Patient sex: M
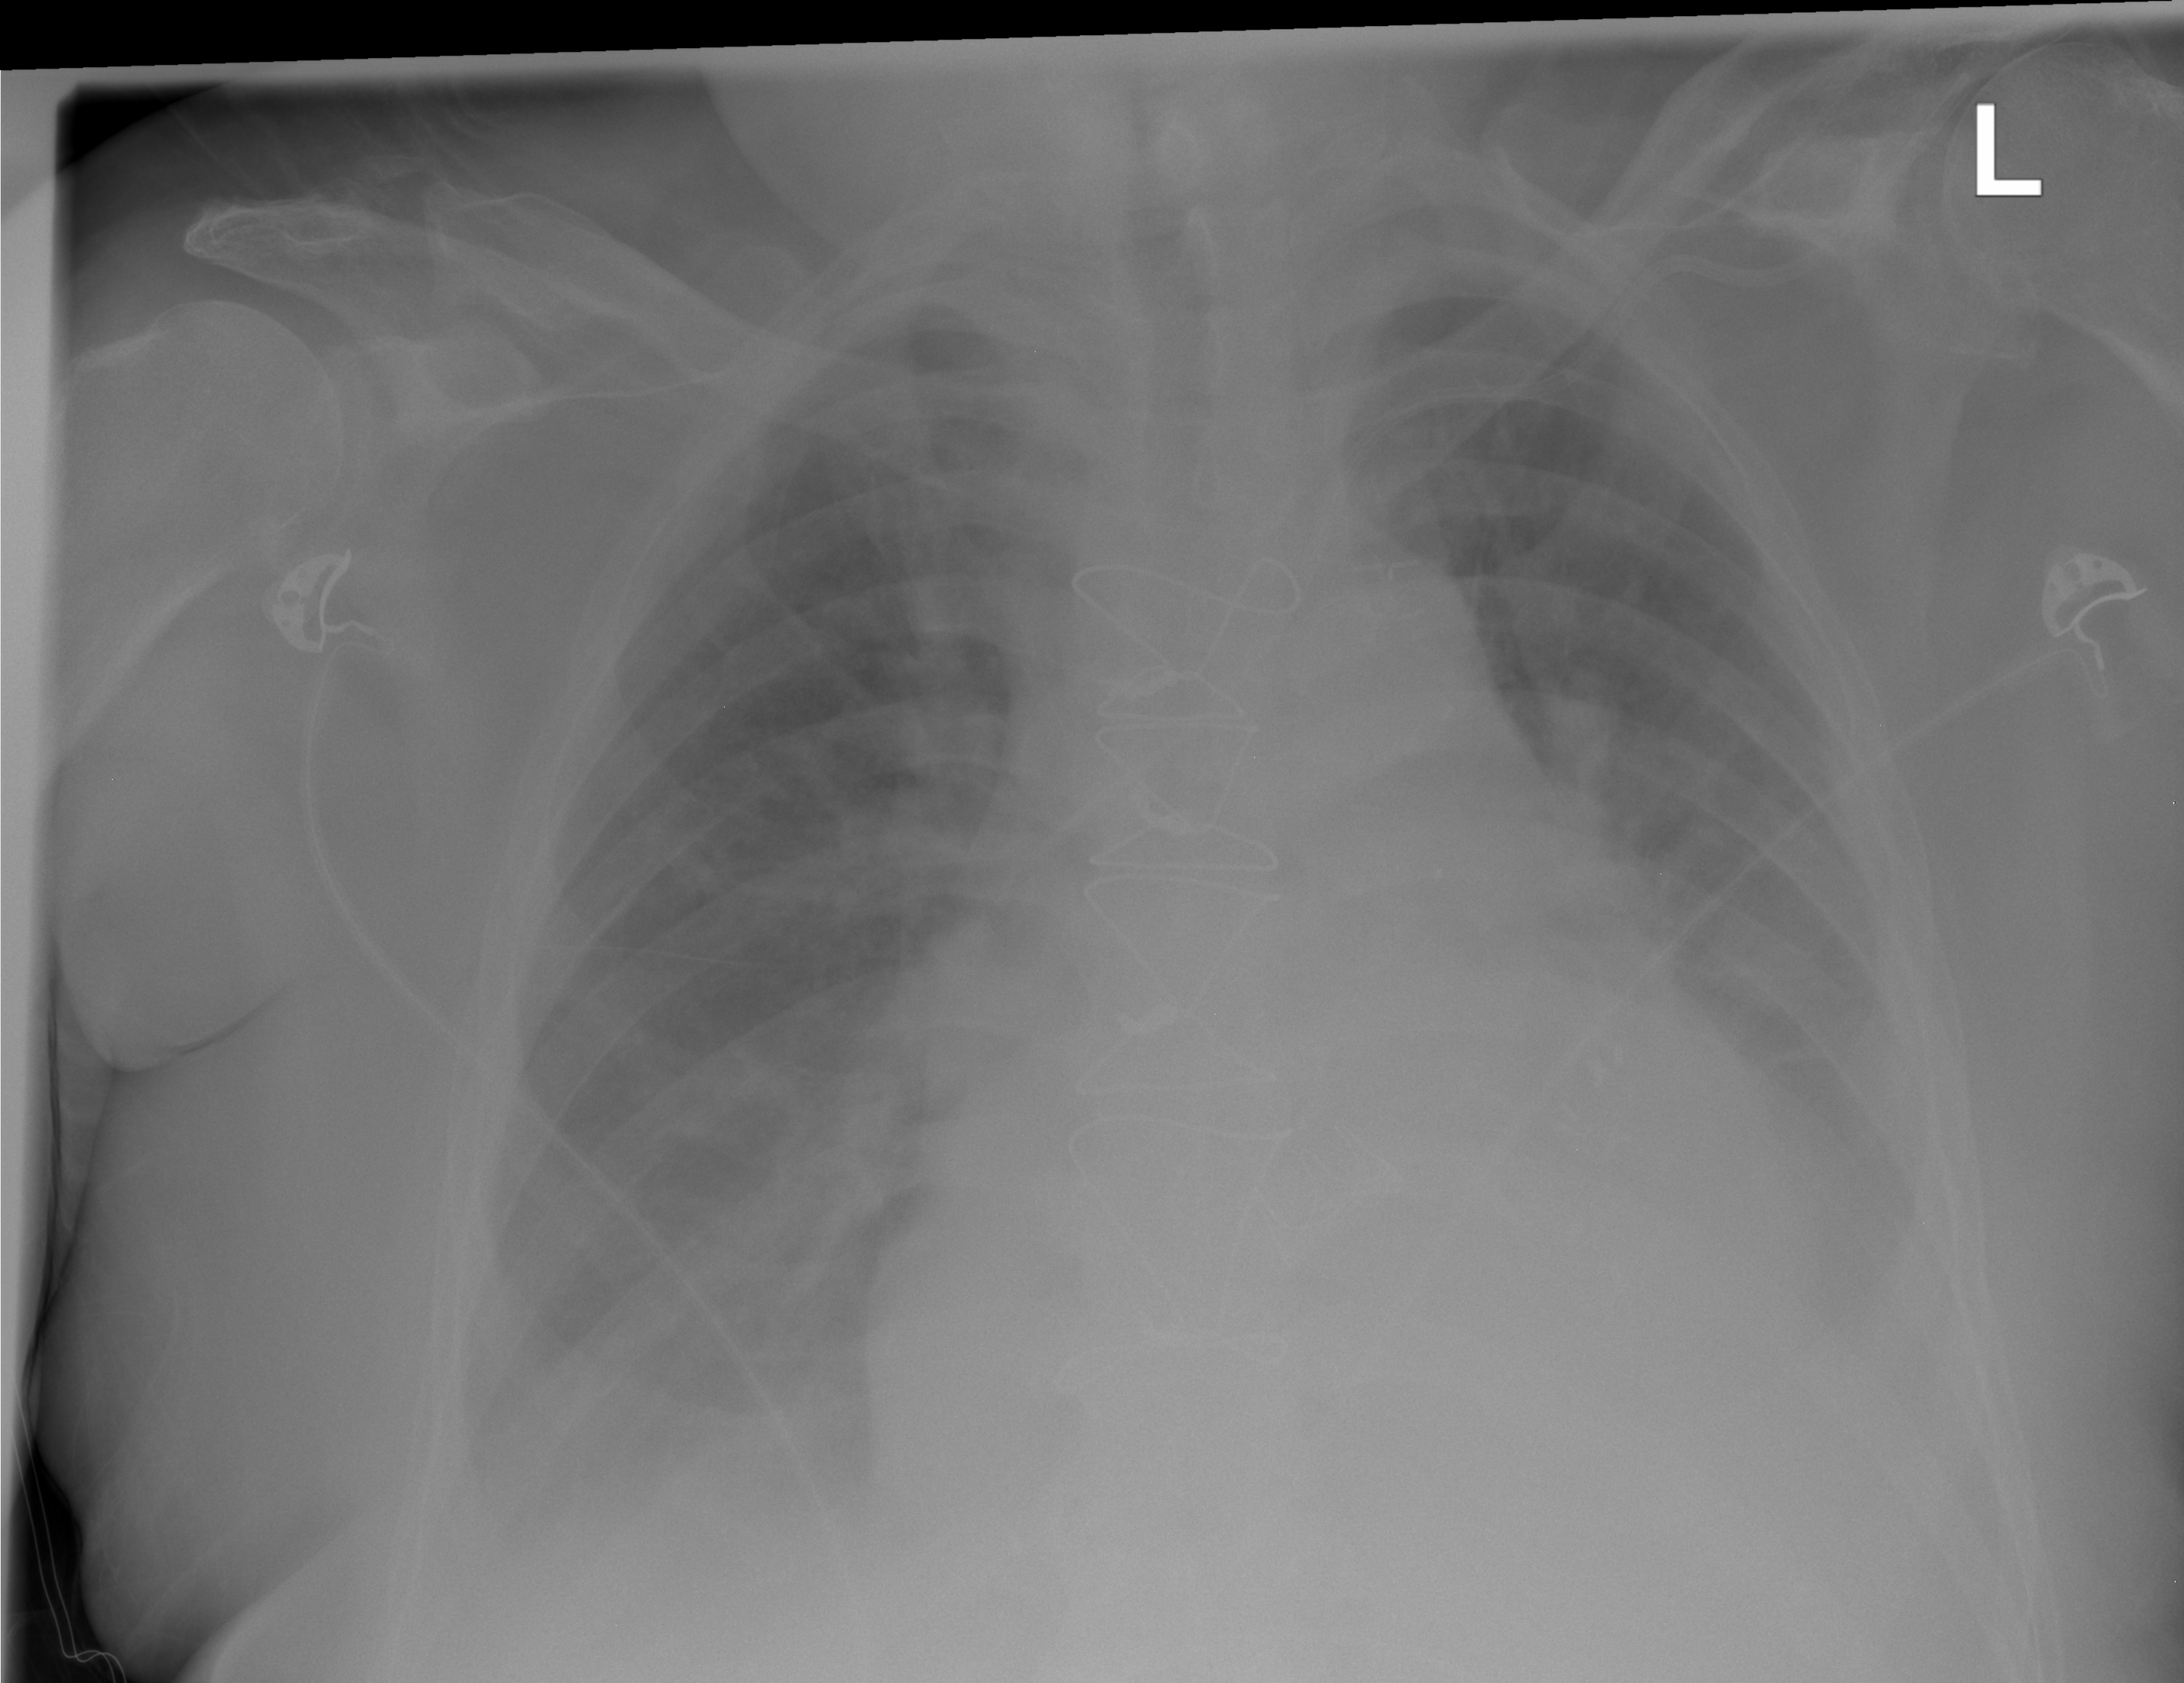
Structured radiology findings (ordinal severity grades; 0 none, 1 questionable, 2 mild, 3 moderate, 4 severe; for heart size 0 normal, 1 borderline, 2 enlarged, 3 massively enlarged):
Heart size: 2
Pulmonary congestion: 1
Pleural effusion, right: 3
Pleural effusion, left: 2
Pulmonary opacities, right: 0
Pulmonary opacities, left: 0
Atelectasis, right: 2
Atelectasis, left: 2